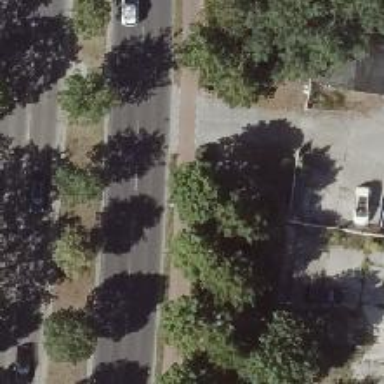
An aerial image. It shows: Beautiful avenue lined with deciduous broadleaved trees.